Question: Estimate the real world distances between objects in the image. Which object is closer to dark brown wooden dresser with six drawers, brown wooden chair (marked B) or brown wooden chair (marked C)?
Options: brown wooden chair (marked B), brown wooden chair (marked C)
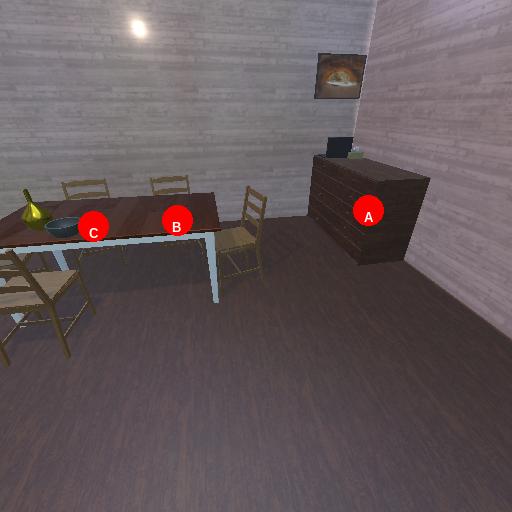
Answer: brown wooden chair (marked B)